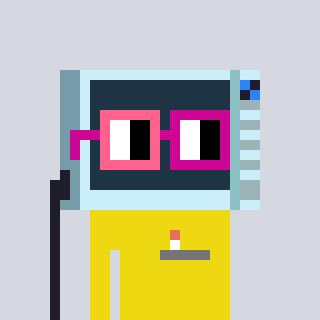
a pixel art character with square pink and red glasses, a microwave-shaped head and a yellow-colored body on a cool background